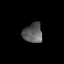
Tissue: prostate
Cell type: T cells
Senescence score: 0.2699
Nuclear area (px): 370
Mean DAPI intensity: 92.186